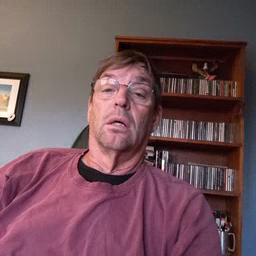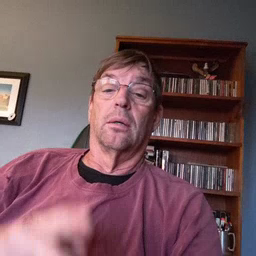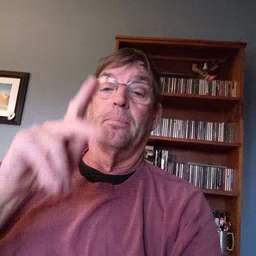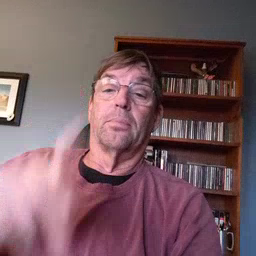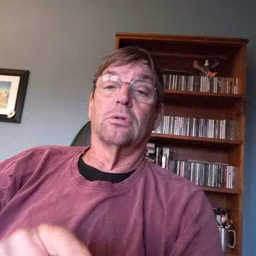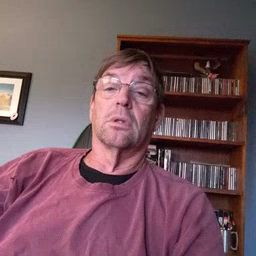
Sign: person